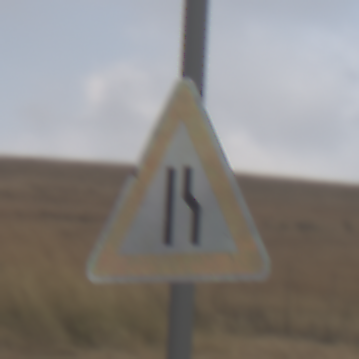
Verkehrszeichen: EinseitigVerengteFahrbahnRechts
Umgebung: Outdoor, Nature
Tageszeit: MorningAfternoon
Wetter: Overcast
Licht: Natural
Jahreszeit: NotSpecified
Kontrast: LowContrast